Question: I am using the following code snippet to find difference between two dates and the result is off by one day:
'''
NSString * dateString = @"2011-11-26" ;
NSDateFormatter * dateFormatter = [[NSDateFormatter alloc]init];
[dateFormatter setDateFormat:@"yyyy-MM-dd"];
NSDate * today = [[NSDate alloc] init];
NSDate * futureDate = [dateFormatter dateFromString:dateString];;
NSCalendar * gregorian = [[NSCalendar alloc] initWithCalendarIdentifier:NSGregorianCalendar];
NSUInteger unitFlags = NSDayCalendarUnit;
NSDateComponents * components = [gregorian components:unitFlags fromDate:today toDate:futureDate options:0];
NSLog(@"Number of days: %i",[components day]);
[today release];
[dateFormatter release];
'''
Number of days: 6 from above code. Actually it is 7 days from today Nov 19th 2011.

The following works fine. Am I repeating code ?
'''
NSString * dateString = @"2011-11-26" ;
NSDateFormatter * dateFormatter = [[[NSDateFormatter alloc] init] autorelease];
[dateFormatter setDateFormat:@"yyyy-MM-dd"];
NSDate * today = [NSDate date];
NSCalendar * greg = [[[NSCalendar alloc] initWithCalendarIdentifier:NSGregorianCalendar] autorelease];
NSUInteger uf = NSYearCalendarUnit | NSMonthCalendarUnit | NSDayCalendarUnit;
NSDateComponents * comp = [greg components:uf fromDate:today];
today = [greg dateFromComponents:comp];
NSDate * futureDate = [dateFormatter dateFromString:dateString];;
NSCalendar * gregorian = [[[NSCalendar alloc] initWithCalendarIdentifier:NSGregorianCalendar] autorelease];
NSUInteger unitFlags = NSDayCalendarUnit;
NSDateComponents * components = [gregorian components:unitFlags fromDate:today toDate:futureDate options:0];
NSLog(@"Number of days: %ld",[components day]);
'''
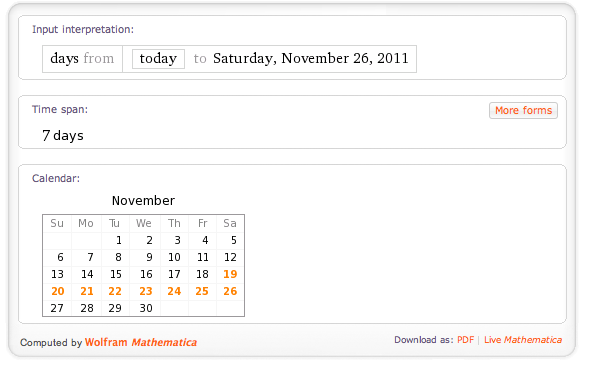
Answer: Apple's docs about the 'components:fromDate:toDate:' say this:
> The result is lossy if there is not a small enough unit requested to hold the full precision of the difference.
This means that it would like to tell you the difference is "6 days and 12 hours and 31 minutes and 2 seconds..." but you've only asked for days, so you get back 6. My suggestion would be to round today's date to midnight first, so that it's an integer number of days away from the target date.
Edit: you can do this rounding by asking NSCalendar to give you the 'NSYearCalendarUnit | NSMonthCalendarUnit | NSDayCalendarUnit' of today's date, then re-constructing a date from those components. (Using 'components:fromDate:' and 'dateFromComponents:' respectively.)